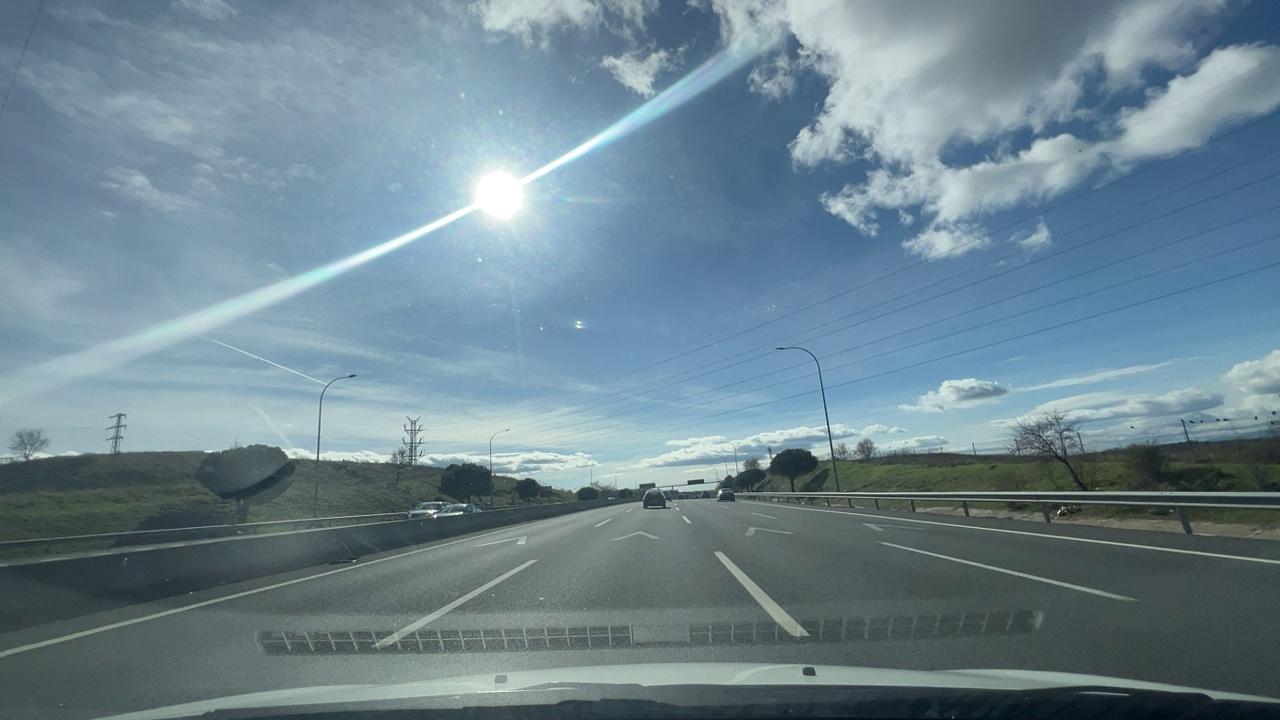
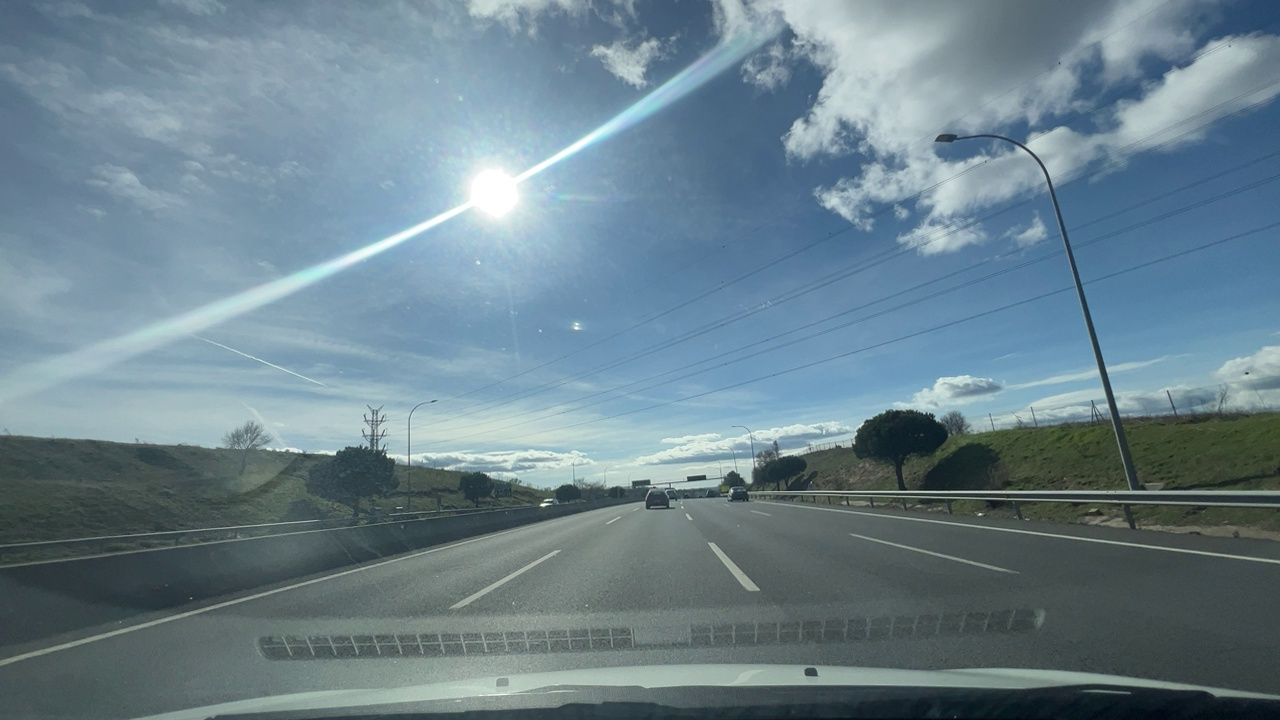
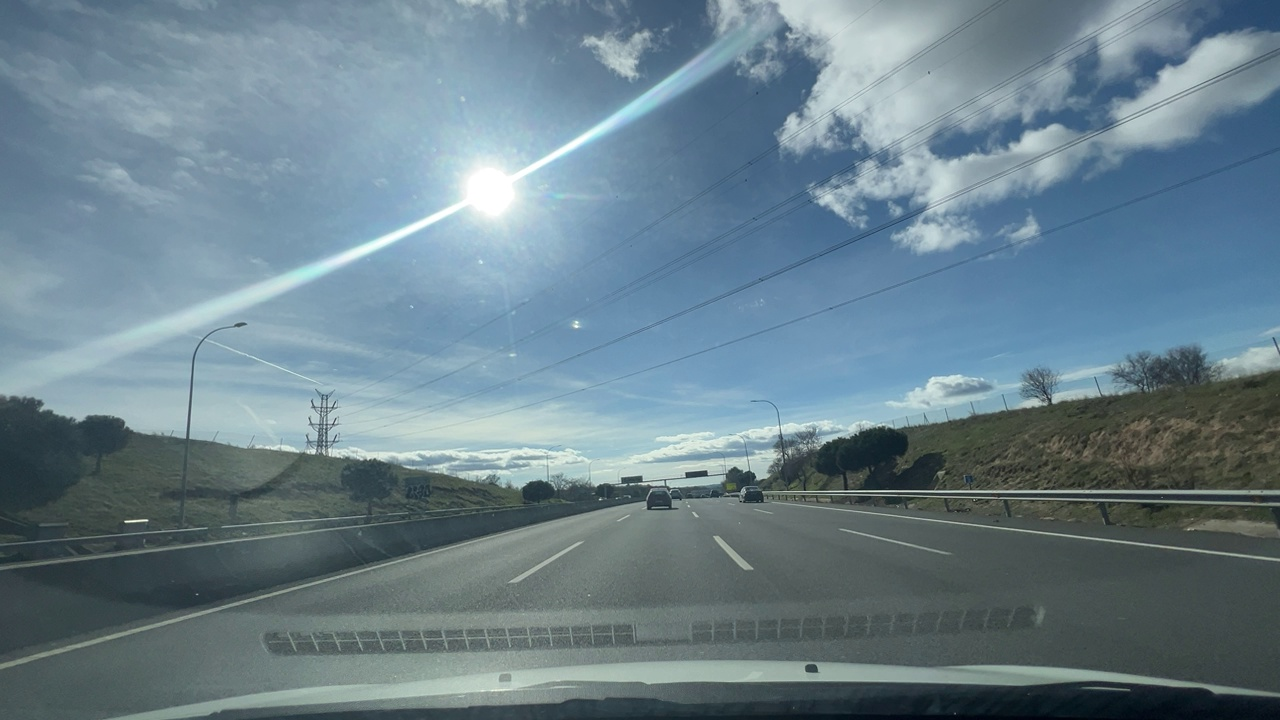
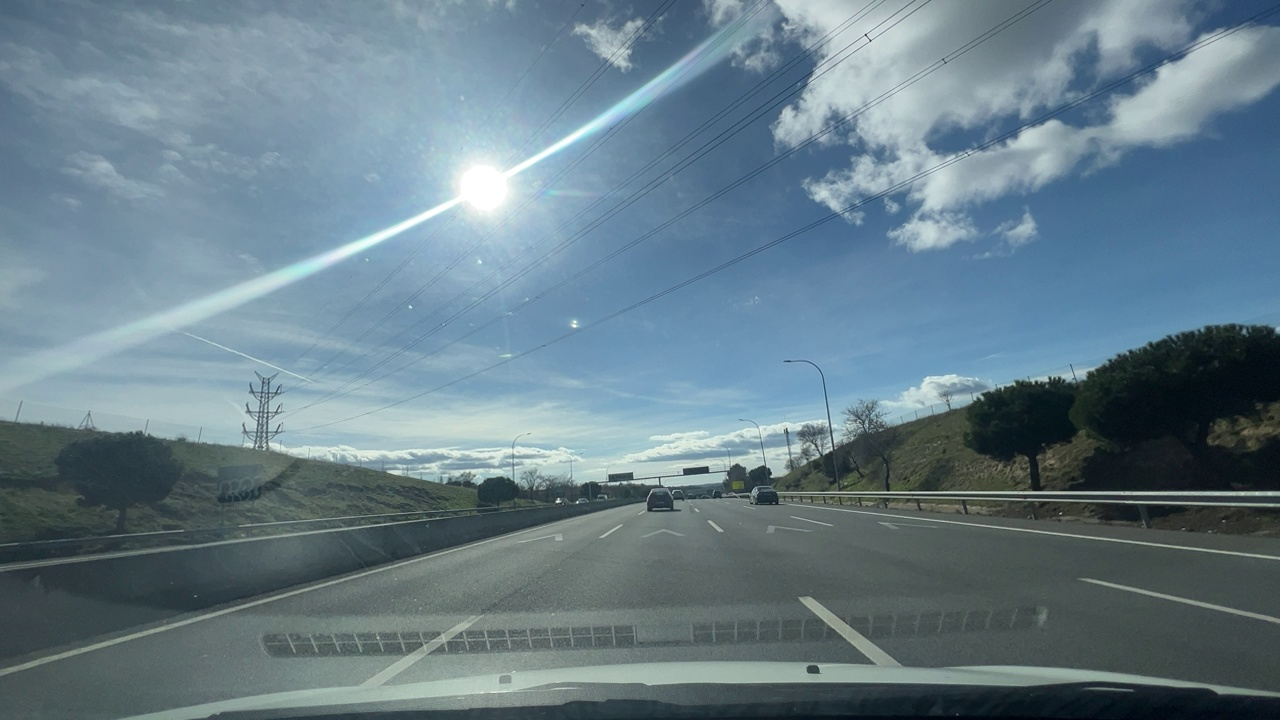
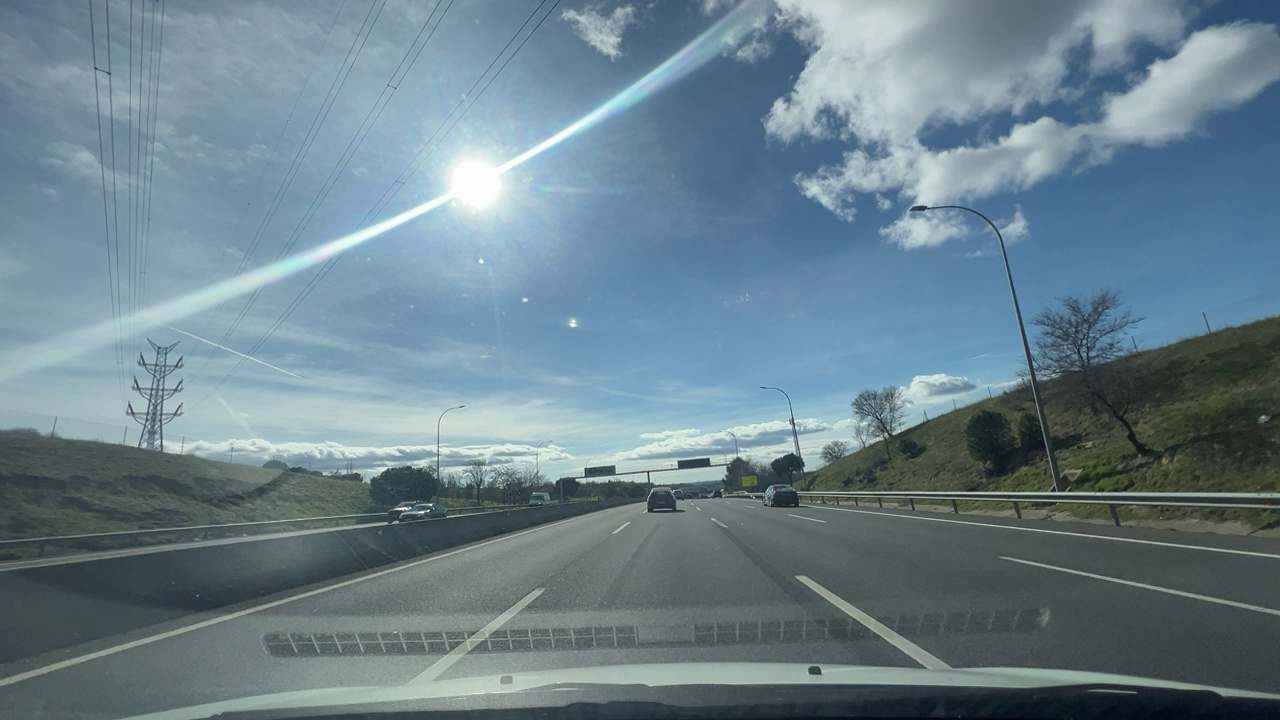
Situation: empty
Question: Is the ego lane narrowed or laterally shifted due to construction elements?
Answer: No
Reasoning: The ego lane does not narrow or laterally shift

Situation: empty
Question: Is there any physical object indicating the presence of a construction site nearby (construction machinery, heavy equipment, construction fences...)?
Answer: No
Reasoning: There are no physical objects nearby

Situation: empty
Question: Is a temporary reduced speed limit sign visible in the scene?
Answer: No
Reasoning: There are no temporary reduced speed limit sign

Situation: empty
Question: Is there any discontinuity in the ego lane ahead?
Answer: No
Reasoning: There are no discontinuities in the ego lane ahead